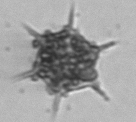
Label: Dictyocha